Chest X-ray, PA view. Patient: 44 years old, sex F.
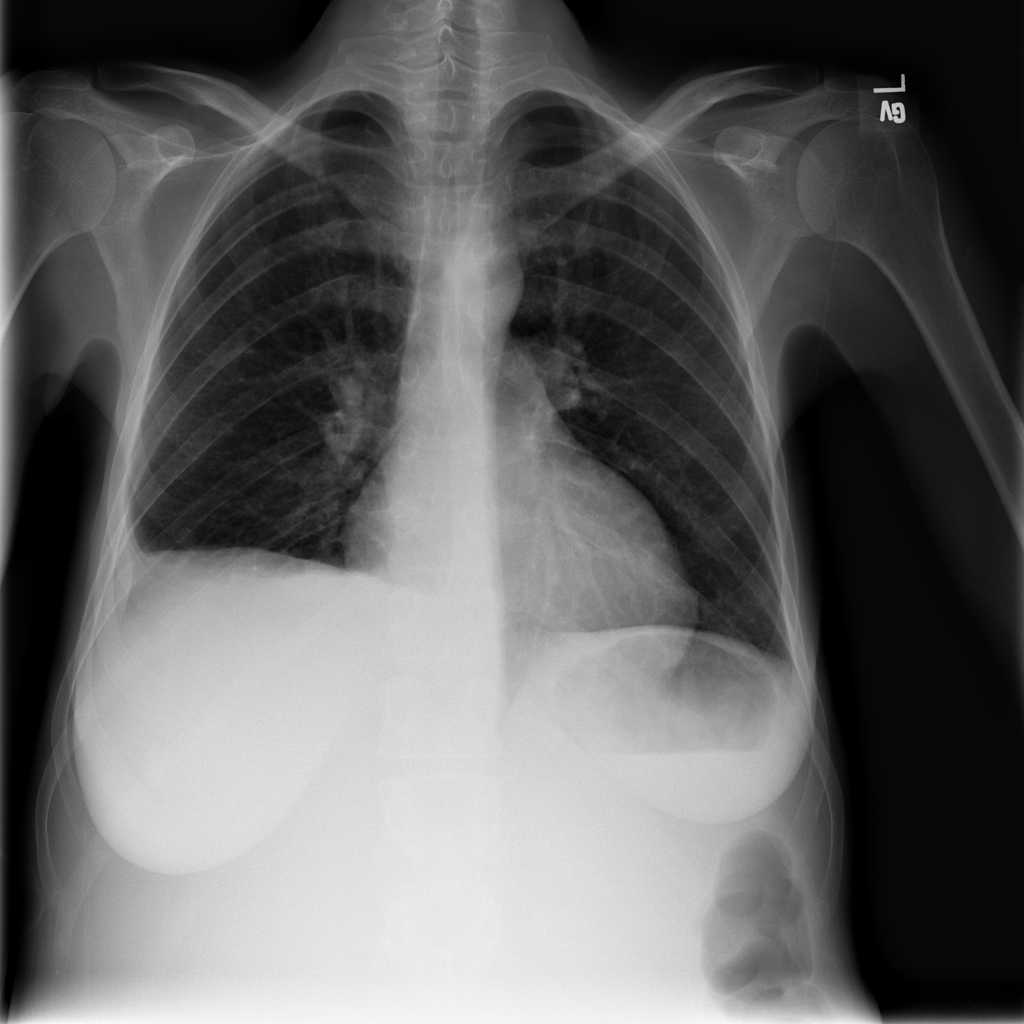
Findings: Atelectasis, Effusion